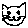
Label: cat